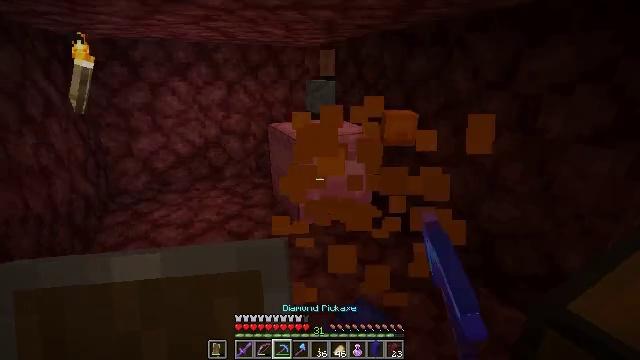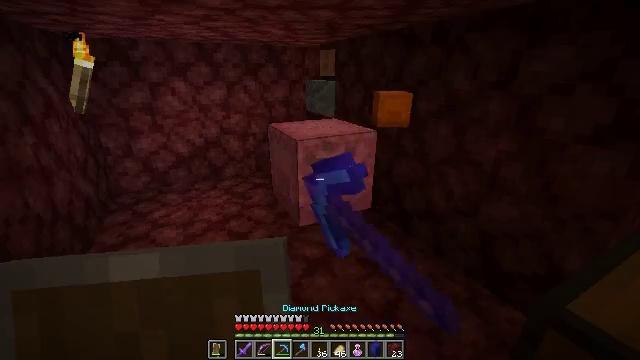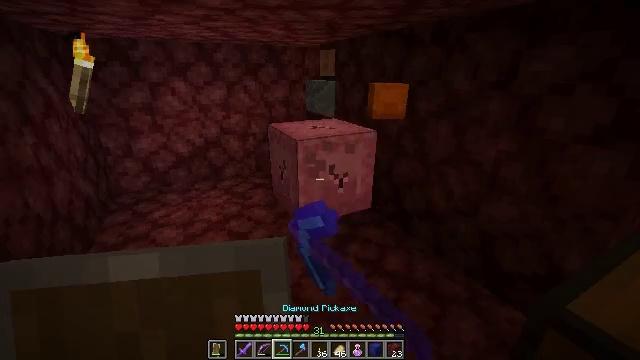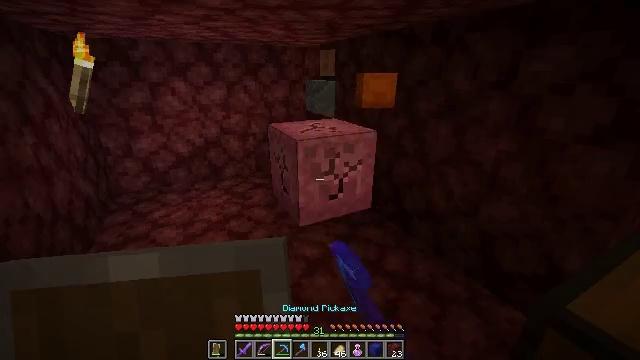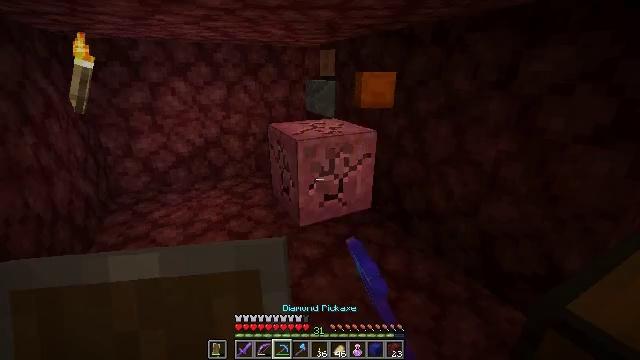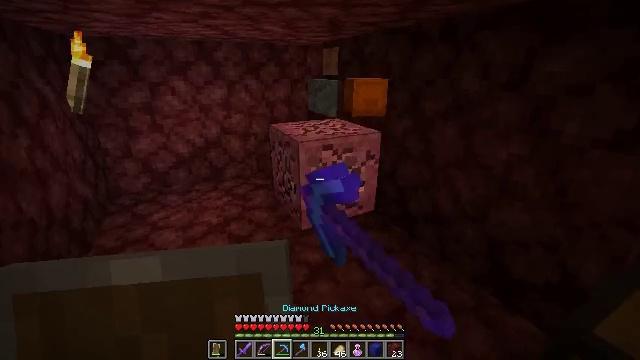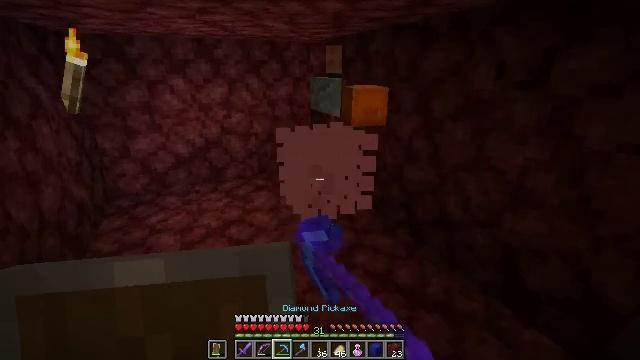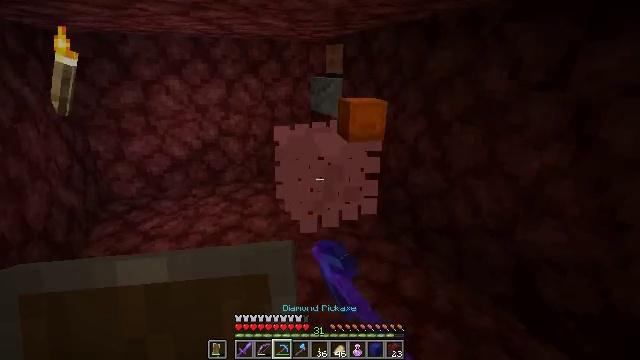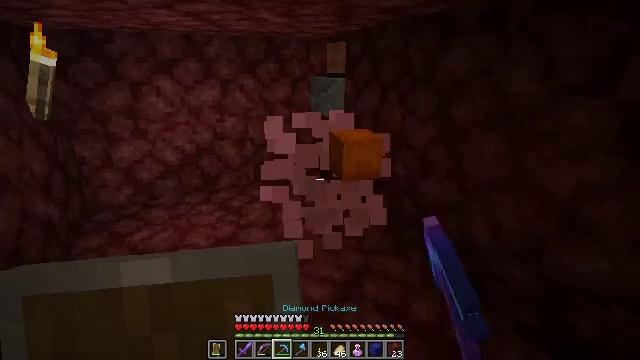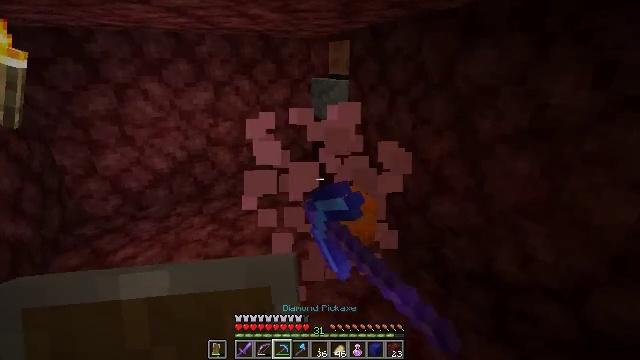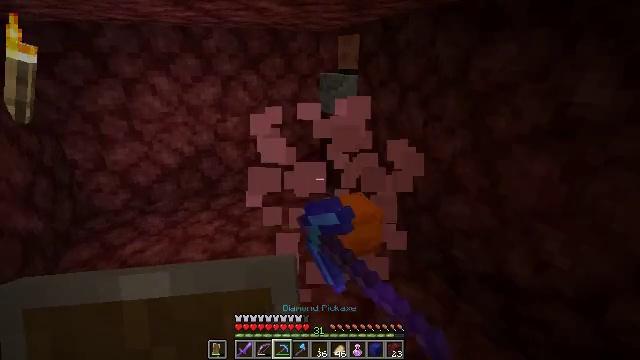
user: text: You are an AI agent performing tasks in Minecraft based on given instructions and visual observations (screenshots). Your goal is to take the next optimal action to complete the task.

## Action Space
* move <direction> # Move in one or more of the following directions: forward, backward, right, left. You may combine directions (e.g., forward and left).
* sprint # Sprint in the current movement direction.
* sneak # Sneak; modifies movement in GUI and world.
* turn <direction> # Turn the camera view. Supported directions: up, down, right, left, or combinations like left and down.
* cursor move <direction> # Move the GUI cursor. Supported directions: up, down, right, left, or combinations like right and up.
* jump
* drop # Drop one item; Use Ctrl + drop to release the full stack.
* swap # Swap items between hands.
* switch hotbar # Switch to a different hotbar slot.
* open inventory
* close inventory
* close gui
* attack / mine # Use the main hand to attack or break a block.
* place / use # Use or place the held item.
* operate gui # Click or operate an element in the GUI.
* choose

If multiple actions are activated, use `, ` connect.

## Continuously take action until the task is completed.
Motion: motion action
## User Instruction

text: Remove the pink shulker box from its place.
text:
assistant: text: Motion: attack / mine
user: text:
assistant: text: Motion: attack / mine
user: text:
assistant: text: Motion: attack / mine
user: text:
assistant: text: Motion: attack / mine
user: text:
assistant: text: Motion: move forward, attack / mine
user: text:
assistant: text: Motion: move forward, attack / mine
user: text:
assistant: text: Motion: move forward, attack / mine
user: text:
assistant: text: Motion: move forward, attack / mine
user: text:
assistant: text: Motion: move forward
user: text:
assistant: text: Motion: move forward, turn left and down
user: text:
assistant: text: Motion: no_op